Field crop: maize
Growth stage: 2
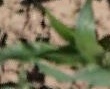
Species: maize